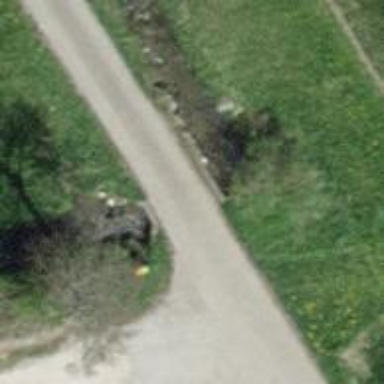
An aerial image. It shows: Unclassified road with asphalt surface is on bridge.